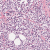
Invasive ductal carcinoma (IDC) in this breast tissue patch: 1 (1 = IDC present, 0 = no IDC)